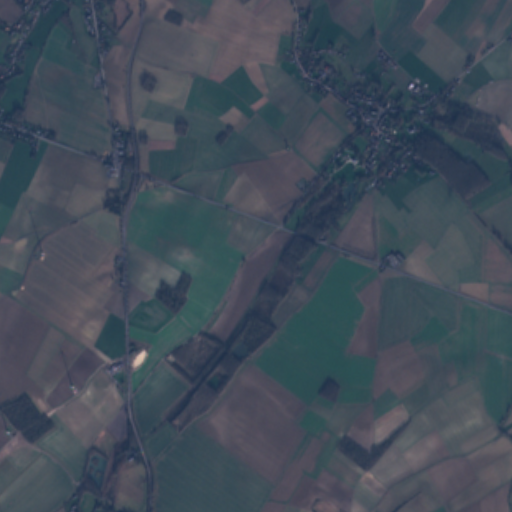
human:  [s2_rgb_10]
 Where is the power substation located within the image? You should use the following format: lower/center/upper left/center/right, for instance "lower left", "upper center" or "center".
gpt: The power substation is located in the center left of the image.
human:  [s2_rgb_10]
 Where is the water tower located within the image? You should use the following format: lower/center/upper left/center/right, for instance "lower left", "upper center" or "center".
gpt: The water tower is located in the upper center of the image.
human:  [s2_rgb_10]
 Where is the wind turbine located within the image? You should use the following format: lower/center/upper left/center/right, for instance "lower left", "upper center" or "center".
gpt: The wind turbine is located in the lower left of the image.
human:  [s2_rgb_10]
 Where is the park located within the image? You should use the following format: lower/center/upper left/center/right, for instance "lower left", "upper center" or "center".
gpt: There is no park in the image.